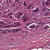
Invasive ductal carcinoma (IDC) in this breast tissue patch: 1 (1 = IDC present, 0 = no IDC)